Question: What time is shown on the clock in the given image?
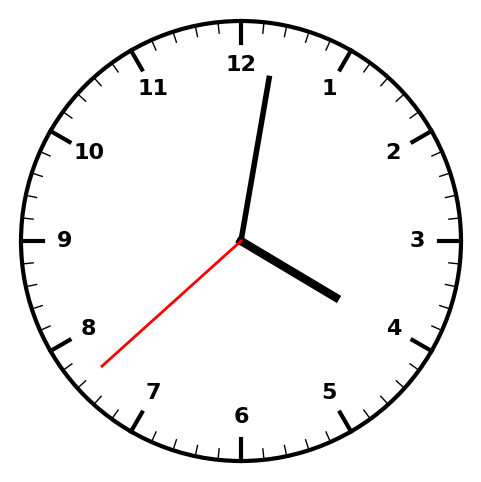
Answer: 04:01:38